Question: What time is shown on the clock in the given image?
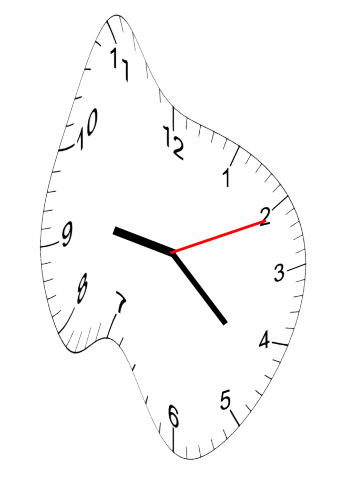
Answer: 09:22:11